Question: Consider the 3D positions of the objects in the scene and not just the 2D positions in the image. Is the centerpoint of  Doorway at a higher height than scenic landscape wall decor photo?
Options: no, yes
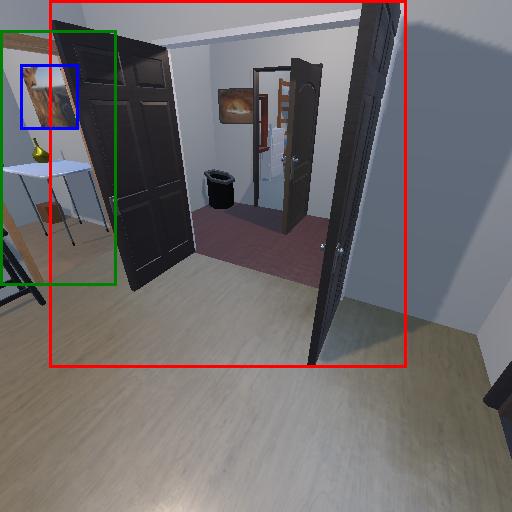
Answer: no